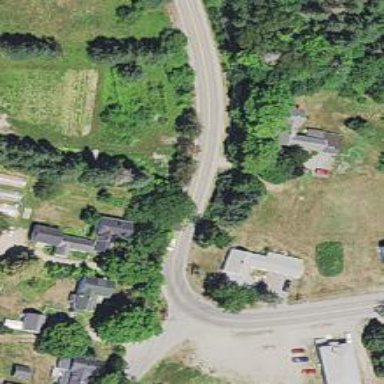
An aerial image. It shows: Secondary road.